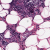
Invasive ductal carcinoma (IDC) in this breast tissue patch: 0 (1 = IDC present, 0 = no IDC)